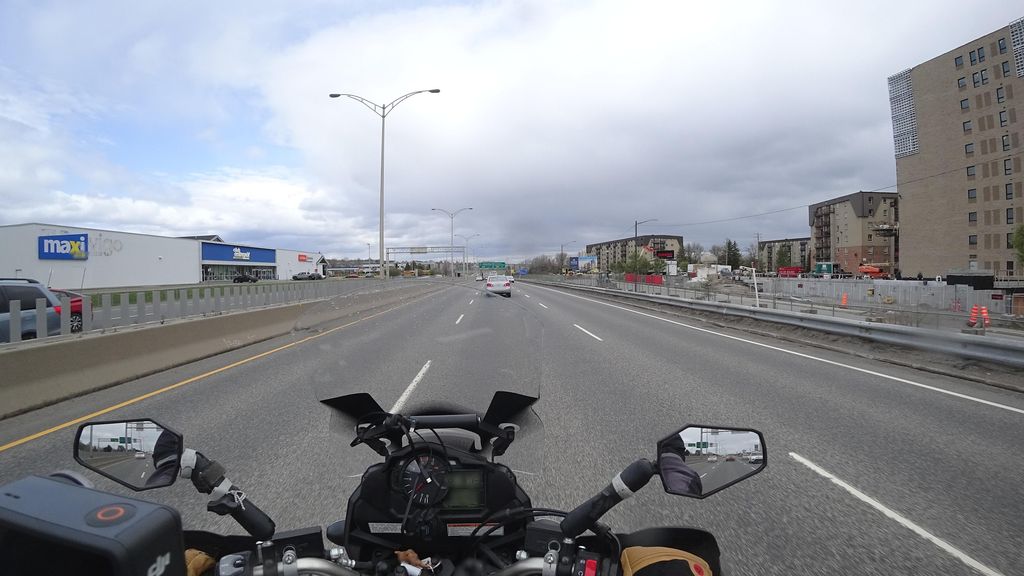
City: quebec_city